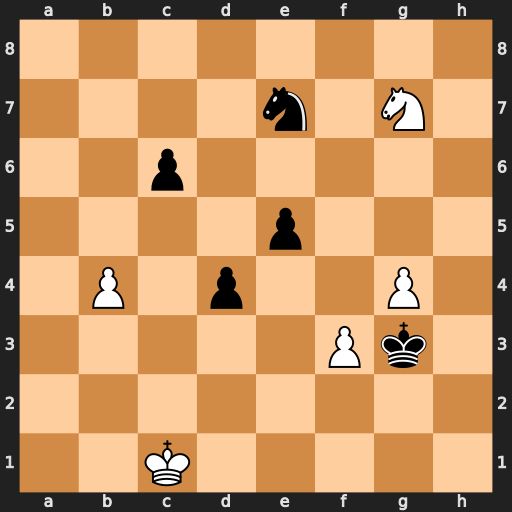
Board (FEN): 8/4n1N1/2p5/4p3/1P1p2P1/5Pk1/8/2K5
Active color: w
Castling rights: -
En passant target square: -
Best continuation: Nf5+ Kxf3 Nxe7 Ke2 Nf5